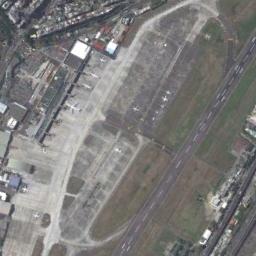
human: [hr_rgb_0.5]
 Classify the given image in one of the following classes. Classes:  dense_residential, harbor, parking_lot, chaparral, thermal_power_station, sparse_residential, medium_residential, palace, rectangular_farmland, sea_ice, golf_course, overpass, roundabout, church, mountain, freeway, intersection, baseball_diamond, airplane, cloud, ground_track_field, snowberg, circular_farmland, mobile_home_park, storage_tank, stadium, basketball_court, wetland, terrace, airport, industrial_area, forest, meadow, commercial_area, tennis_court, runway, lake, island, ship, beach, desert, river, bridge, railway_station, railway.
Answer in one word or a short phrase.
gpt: airport